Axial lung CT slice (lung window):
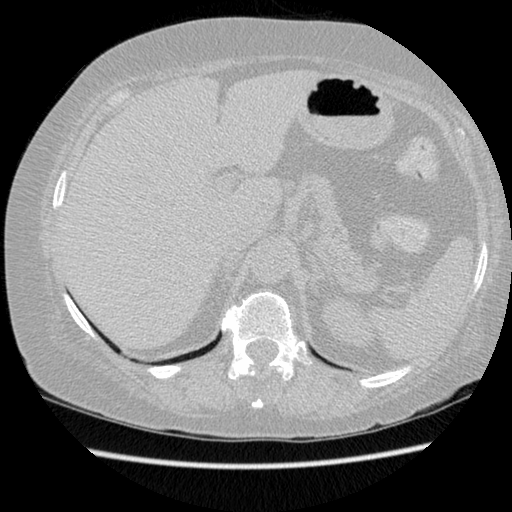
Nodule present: no